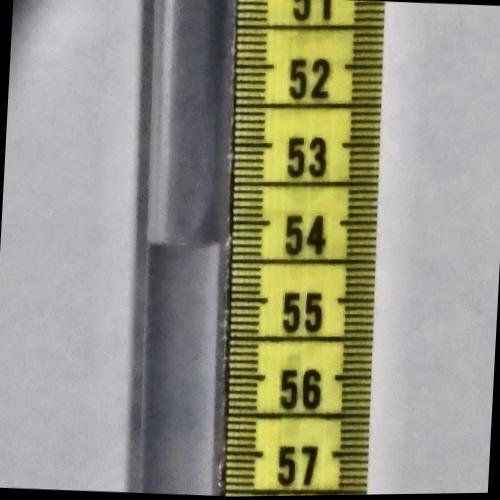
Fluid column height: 54.3 cm